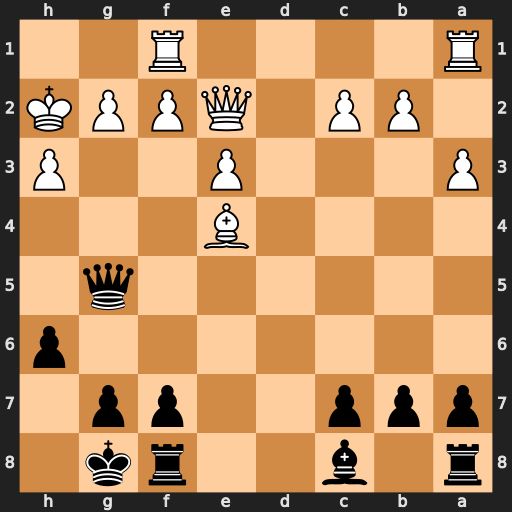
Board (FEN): r1b2rk1/ppp2pp1/7p/6q1/4B3/P3P2P/1PP1QPPK/R4R2
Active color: b
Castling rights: -
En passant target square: -
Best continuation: Qe5+ Kh1 Qxe4